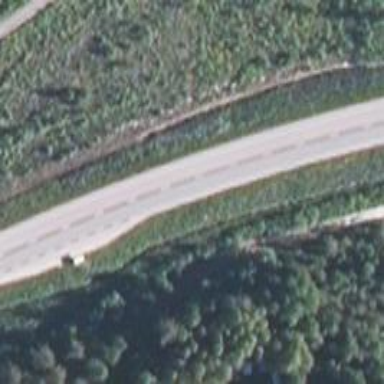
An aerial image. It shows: Asphalt road classified as trunk highway.